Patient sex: F
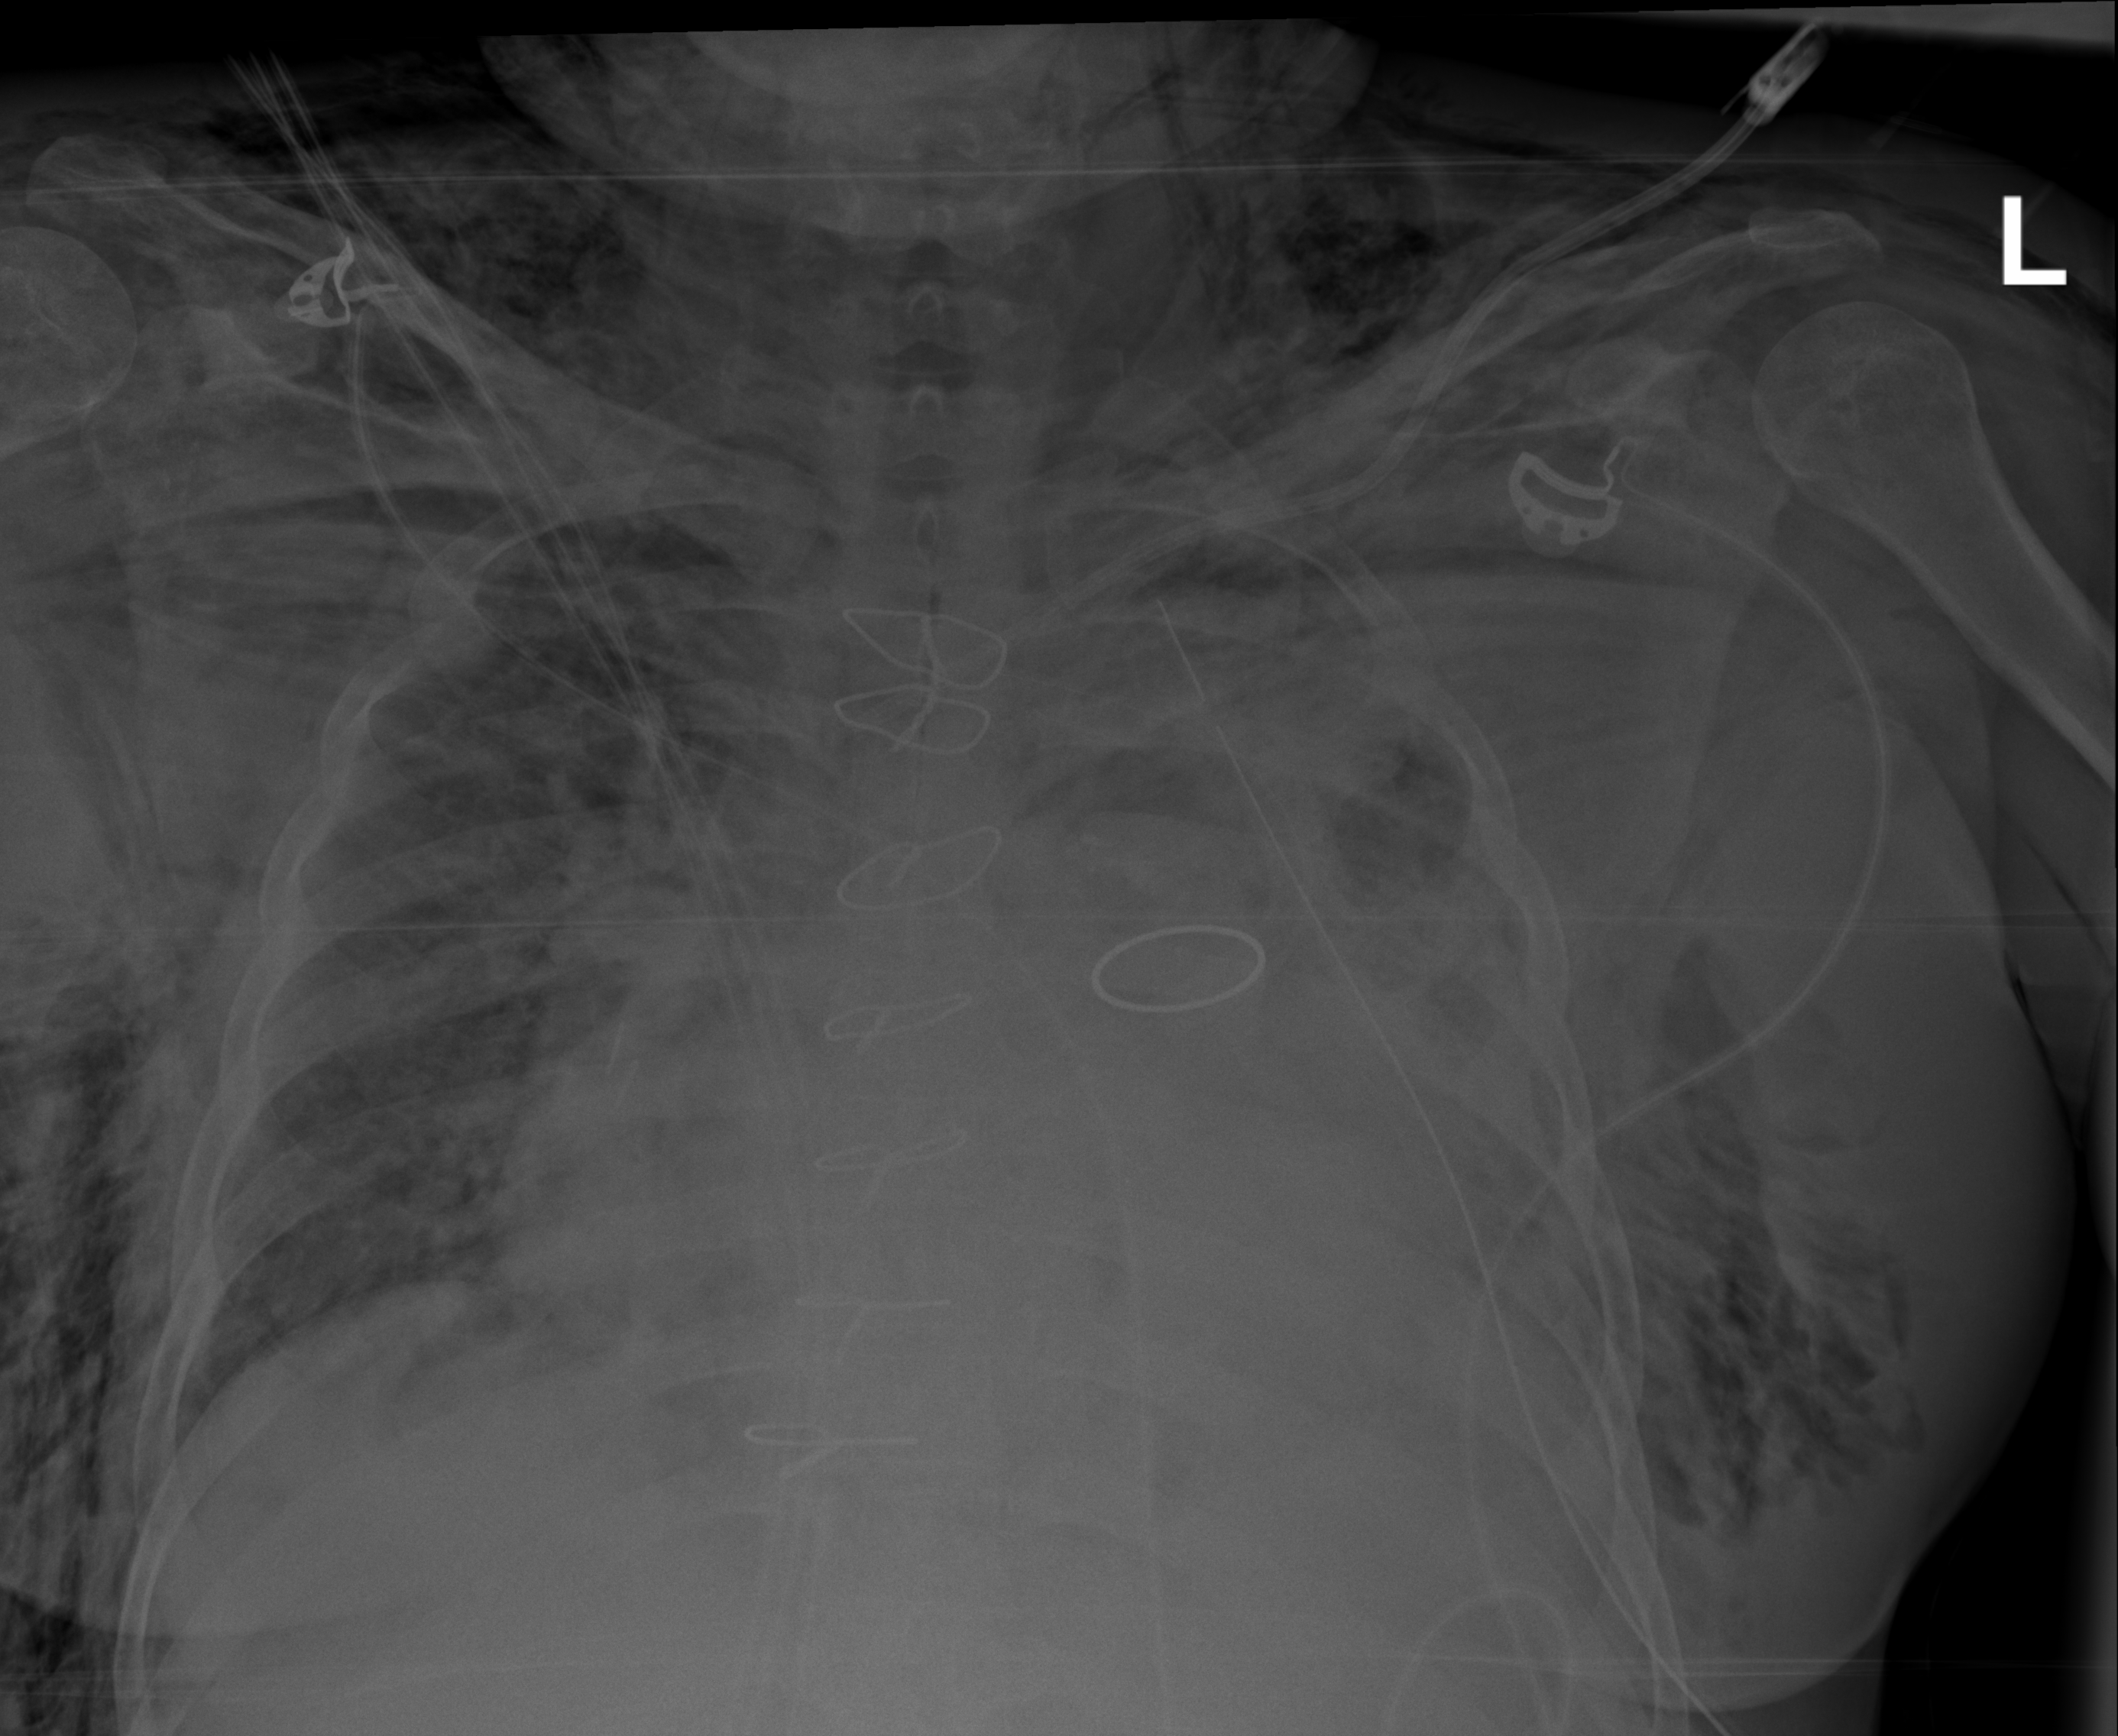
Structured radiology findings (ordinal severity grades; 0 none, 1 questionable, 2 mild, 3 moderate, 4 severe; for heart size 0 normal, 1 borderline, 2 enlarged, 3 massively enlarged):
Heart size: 3
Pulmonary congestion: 3
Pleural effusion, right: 0
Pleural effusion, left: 3
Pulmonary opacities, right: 2
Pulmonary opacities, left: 2
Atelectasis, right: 2
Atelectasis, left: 3